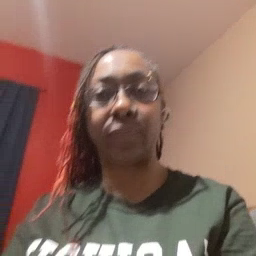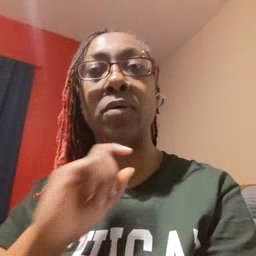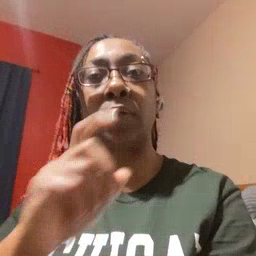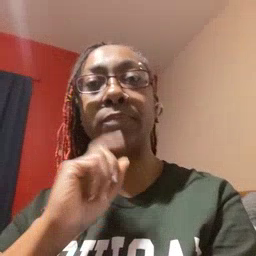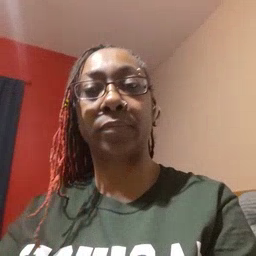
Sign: garbage